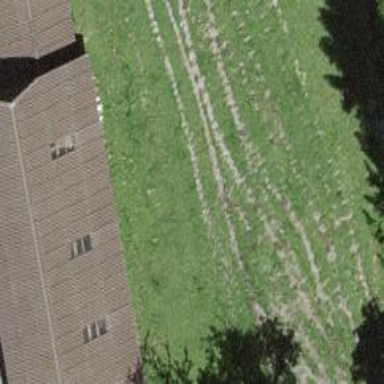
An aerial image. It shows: Rural barn.